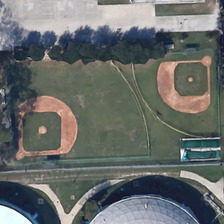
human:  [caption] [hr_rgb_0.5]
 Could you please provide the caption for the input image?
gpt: two baseball fields are near some green trees .

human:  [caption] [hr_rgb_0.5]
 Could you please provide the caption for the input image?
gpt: two baseball fields are near some green trees .

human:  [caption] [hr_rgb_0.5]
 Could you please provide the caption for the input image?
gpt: two baseball fields are near some green trees .

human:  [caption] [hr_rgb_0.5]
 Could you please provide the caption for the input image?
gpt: two baseball fields are near some green trees .

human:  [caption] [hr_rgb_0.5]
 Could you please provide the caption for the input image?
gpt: two baseball fields are near some green trees .